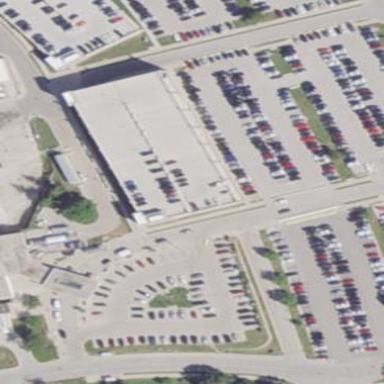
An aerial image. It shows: Multi-storey parking building.